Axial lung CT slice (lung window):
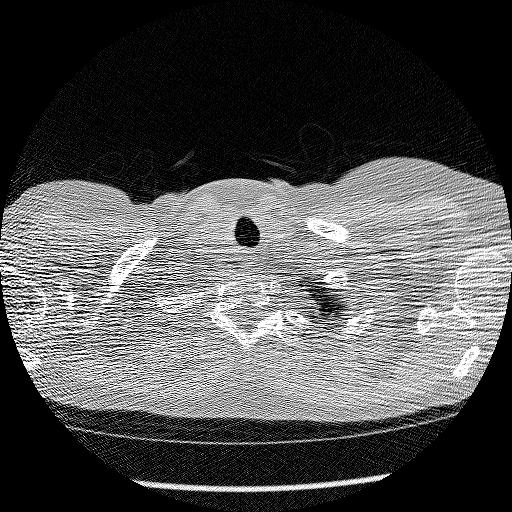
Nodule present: no